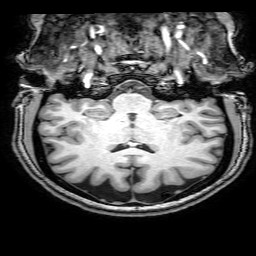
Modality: T1w
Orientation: sagittal
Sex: female
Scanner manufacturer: philips
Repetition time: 0.008145 s
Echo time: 0.00373 s